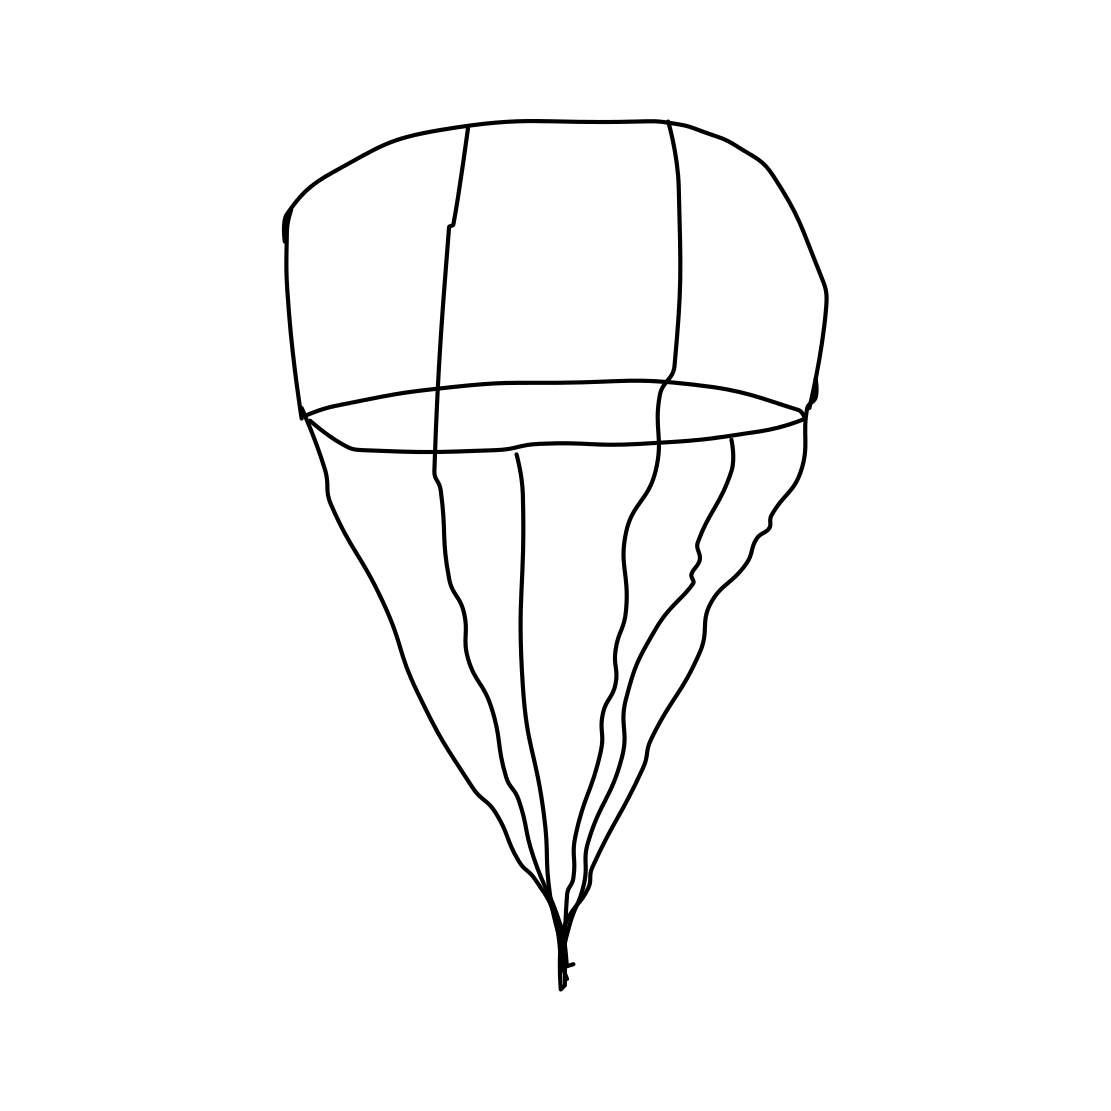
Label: parachute